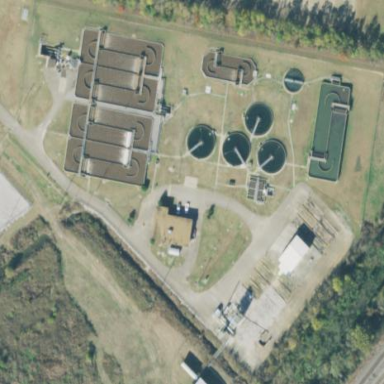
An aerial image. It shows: Wastewater plant.